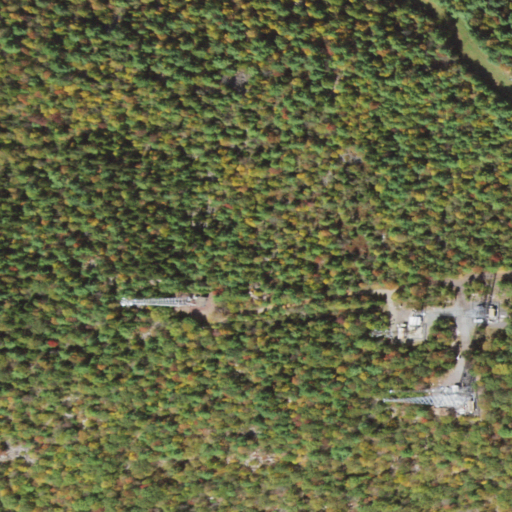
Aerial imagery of mountain in Pennsylvania named Lake Mountain containing mixed forest, evergreen forest, deciduous forest, open development, low intensity development, and medium intensity development